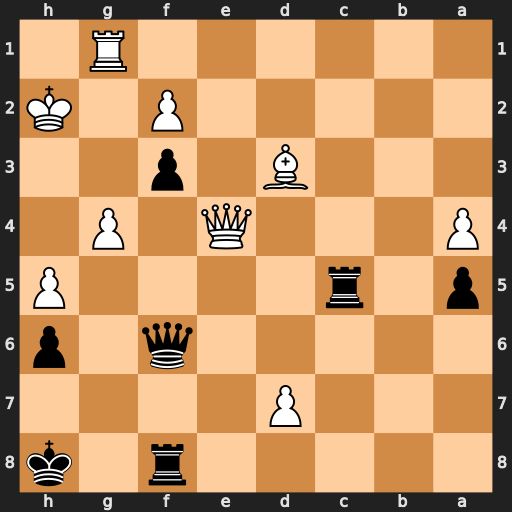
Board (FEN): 5r1k/3P4/5q1p/p1r4P/P3Q1P1/3B1p2/5P1K/6R1
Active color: b
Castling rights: -
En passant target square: -
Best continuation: Qh4#